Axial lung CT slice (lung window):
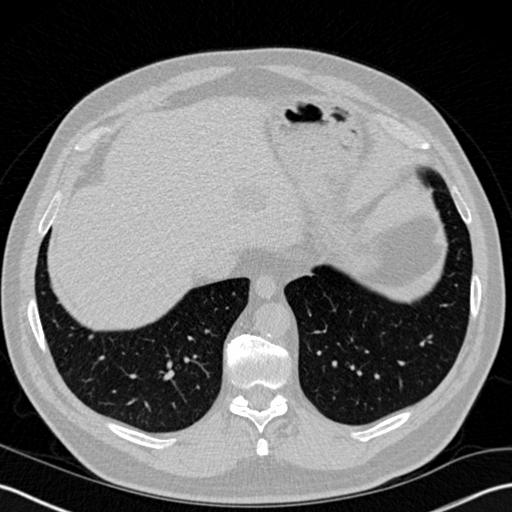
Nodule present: no